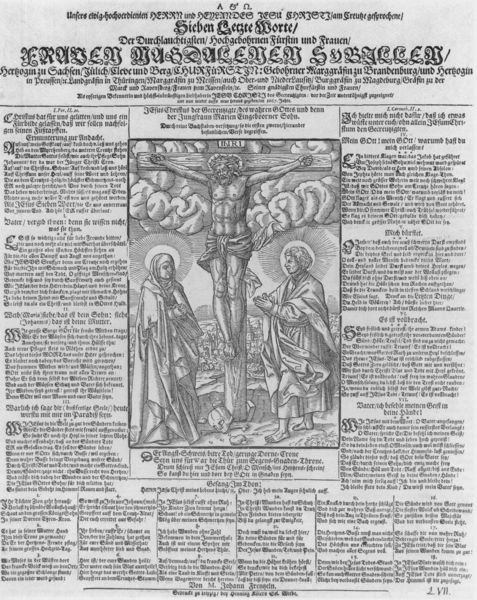
Titel: A & O. Unsers ewig=hochverdienten HERRN und HEILANDES
Künstler: Johann Frentzel
Standort: Wolfenbüttel
Institution: Herzog August Bibliothek
Schlagwörter: gruppe, himmel, körper, lendenschurz, nackt, schatten, weiß, wolken, landschaft, frau, grau, holz, licht, männer, schwarz, arme, johannes, rahmen, trauer, hände, gewänder, mutter, blatt, engel, beine, schrift, papier, zwei, grafik, graphik, spalten, füsse, inschrift, balken, deutsch, nägel, foto, stadtansicht, lendentuch, buch, kreuz, barfuß, druck, schnitt, druckgrafik, schraffur, stich, titel, seite, illustration, schwarzweiß, text, zeitung, buchstaben, überschrift, beten, schein, maserung, heiligenschein, leib, nimbus, christus, jesus, kreuzigung, wunden, christlich, kruzifix, umhänge, heilige, dürer, fürstin, anbeten, heilig, maria, anbetung, dornenkrone, texte, flugblatt, altdeutsch, muskulatur, kapitel, mutte, abschnitte, heiligenscheine, majuskel, majuskeln, inri, nimben, krizifix, patenprief, christud, grünewald, rmutter, sieben letzte worte, a & o, kreuzwolken